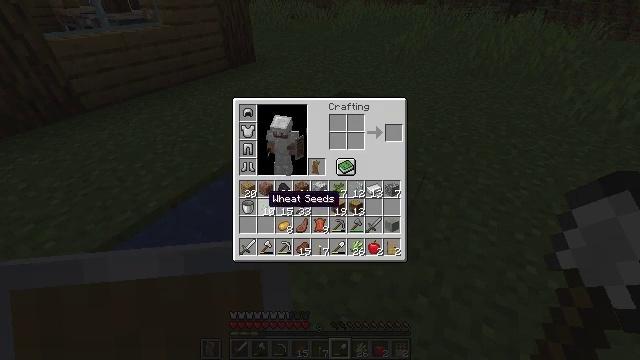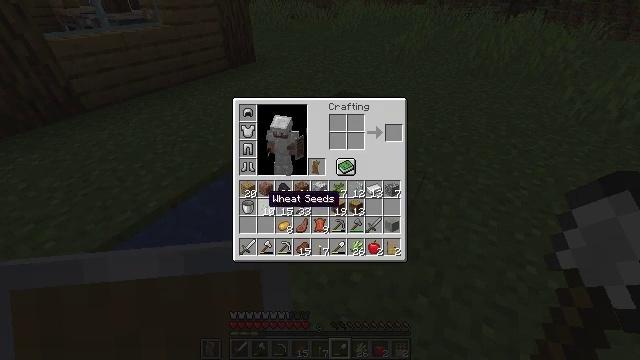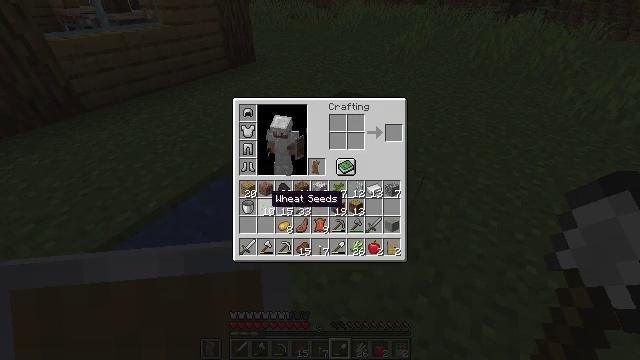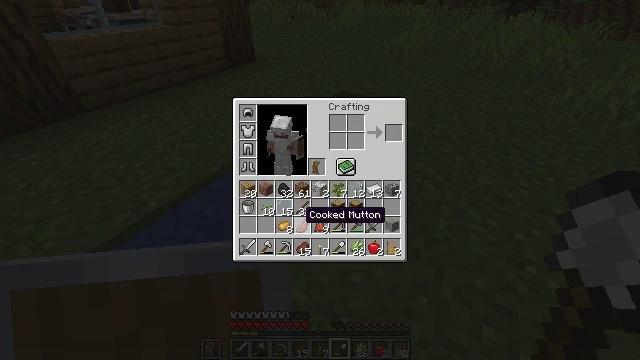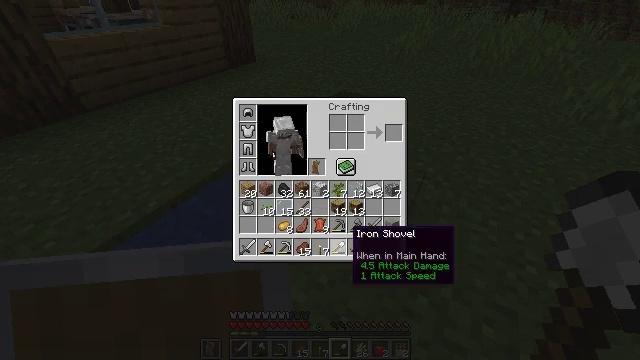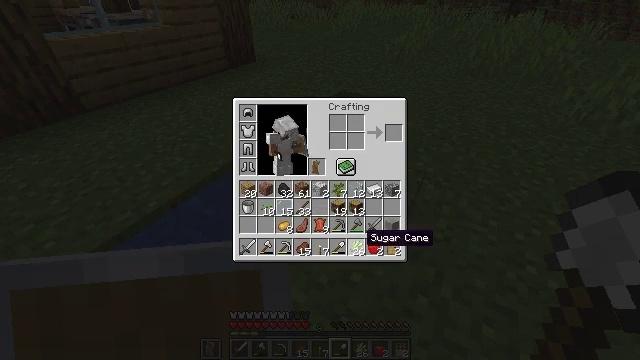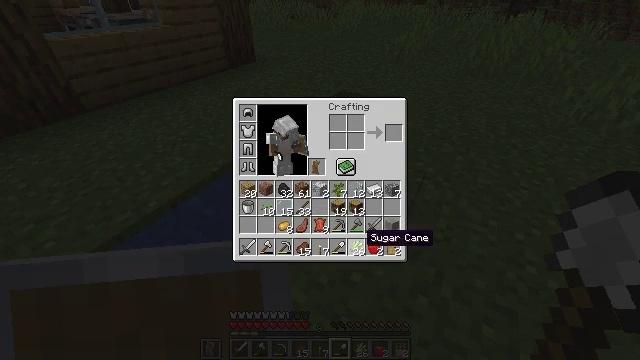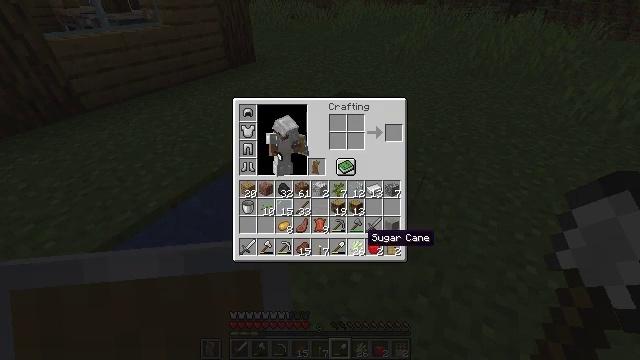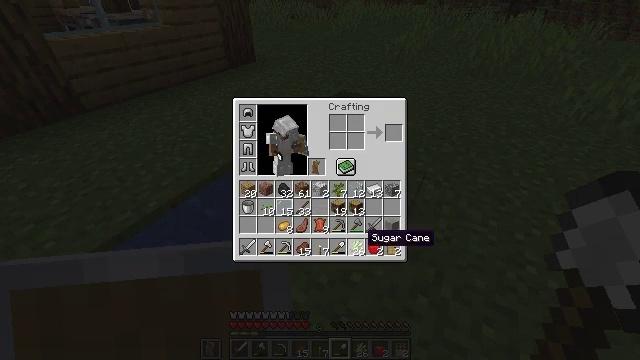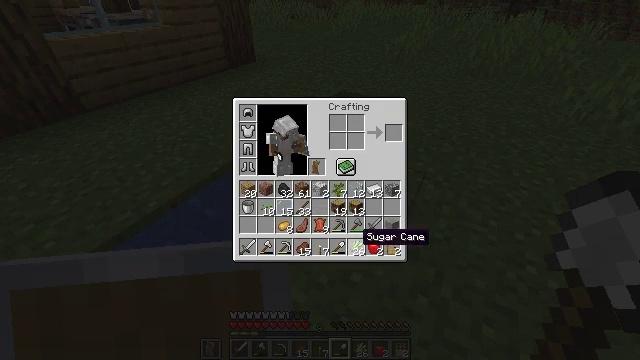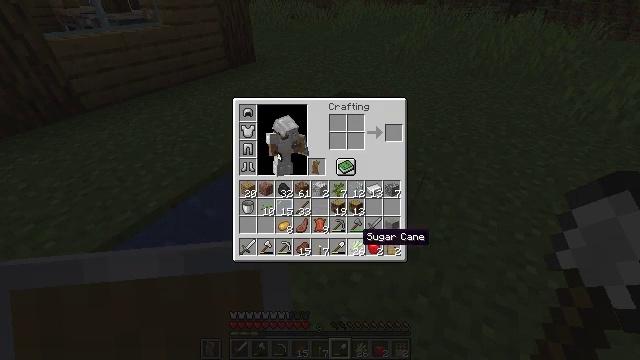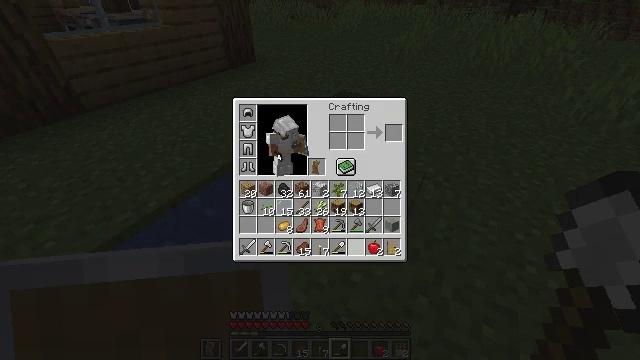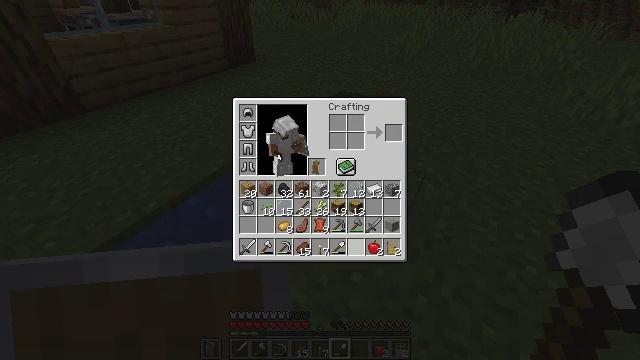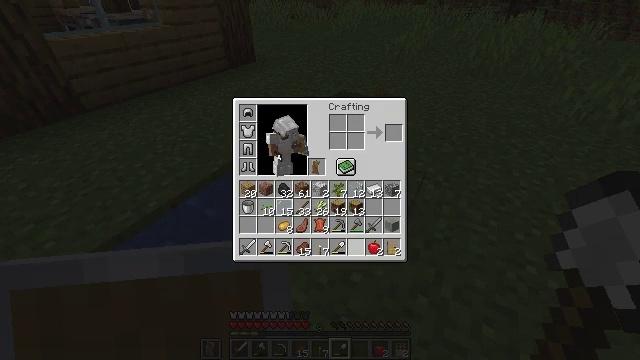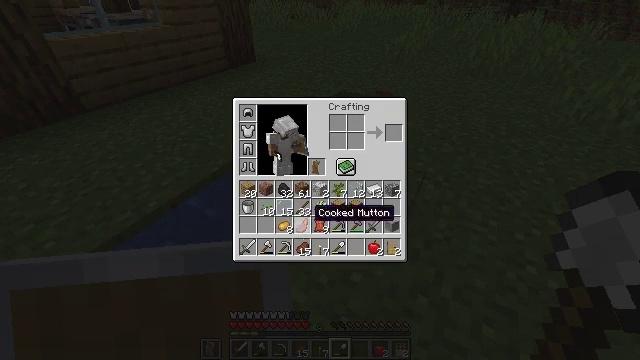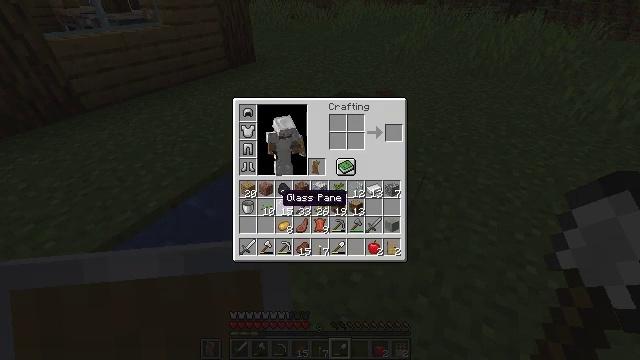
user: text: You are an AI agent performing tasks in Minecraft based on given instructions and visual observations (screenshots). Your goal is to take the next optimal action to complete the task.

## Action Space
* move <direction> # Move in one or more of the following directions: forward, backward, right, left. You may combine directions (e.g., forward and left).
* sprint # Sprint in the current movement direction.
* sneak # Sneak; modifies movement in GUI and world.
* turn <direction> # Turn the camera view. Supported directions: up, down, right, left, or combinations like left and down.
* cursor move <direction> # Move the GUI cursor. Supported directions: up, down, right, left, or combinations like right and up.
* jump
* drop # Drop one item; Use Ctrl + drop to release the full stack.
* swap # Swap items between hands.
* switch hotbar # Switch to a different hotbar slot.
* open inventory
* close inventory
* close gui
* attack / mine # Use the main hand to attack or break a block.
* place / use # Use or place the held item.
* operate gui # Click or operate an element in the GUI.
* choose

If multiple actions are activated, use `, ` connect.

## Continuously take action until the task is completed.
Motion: motion action
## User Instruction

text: Collect wheat crops.
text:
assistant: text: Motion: sneak
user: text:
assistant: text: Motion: sneak
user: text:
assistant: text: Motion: sneak, cursor move right and down
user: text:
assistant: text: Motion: sneak, cursor move right and down
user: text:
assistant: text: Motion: sneak, cursor move right
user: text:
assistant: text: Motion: no_op
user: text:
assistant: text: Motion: no_op
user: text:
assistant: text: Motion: sneak
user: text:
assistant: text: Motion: sneak
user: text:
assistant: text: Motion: sneak
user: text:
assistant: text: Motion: sneak, operate gui
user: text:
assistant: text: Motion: sneak, operate gui
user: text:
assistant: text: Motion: sneak, cursor move left, operate gui
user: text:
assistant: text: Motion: sneak, cursor move left and up
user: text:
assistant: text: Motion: sneak, cursor move left and up
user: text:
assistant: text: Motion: sneak, cursor move left
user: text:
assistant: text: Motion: sneak
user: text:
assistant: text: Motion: sneak
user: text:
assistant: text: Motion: sneak
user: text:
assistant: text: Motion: sneak, operate gui
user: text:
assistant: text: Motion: sneak, operate gui
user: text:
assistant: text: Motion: sneak
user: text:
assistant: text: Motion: sneak, cursor move left, close inventory
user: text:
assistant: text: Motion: sneak, turn left, close inventory
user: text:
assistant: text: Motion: move forward and move left, turn left and up, close inventory
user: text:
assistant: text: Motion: move forward and move left, turn left and up
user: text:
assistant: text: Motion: move forward and move left
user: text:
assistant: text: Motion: move forward and move left
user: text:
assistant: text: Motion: move forward and move left, turn left and up
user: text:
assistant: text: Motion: move forward, turn left and up